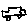
Label: car